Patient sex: M
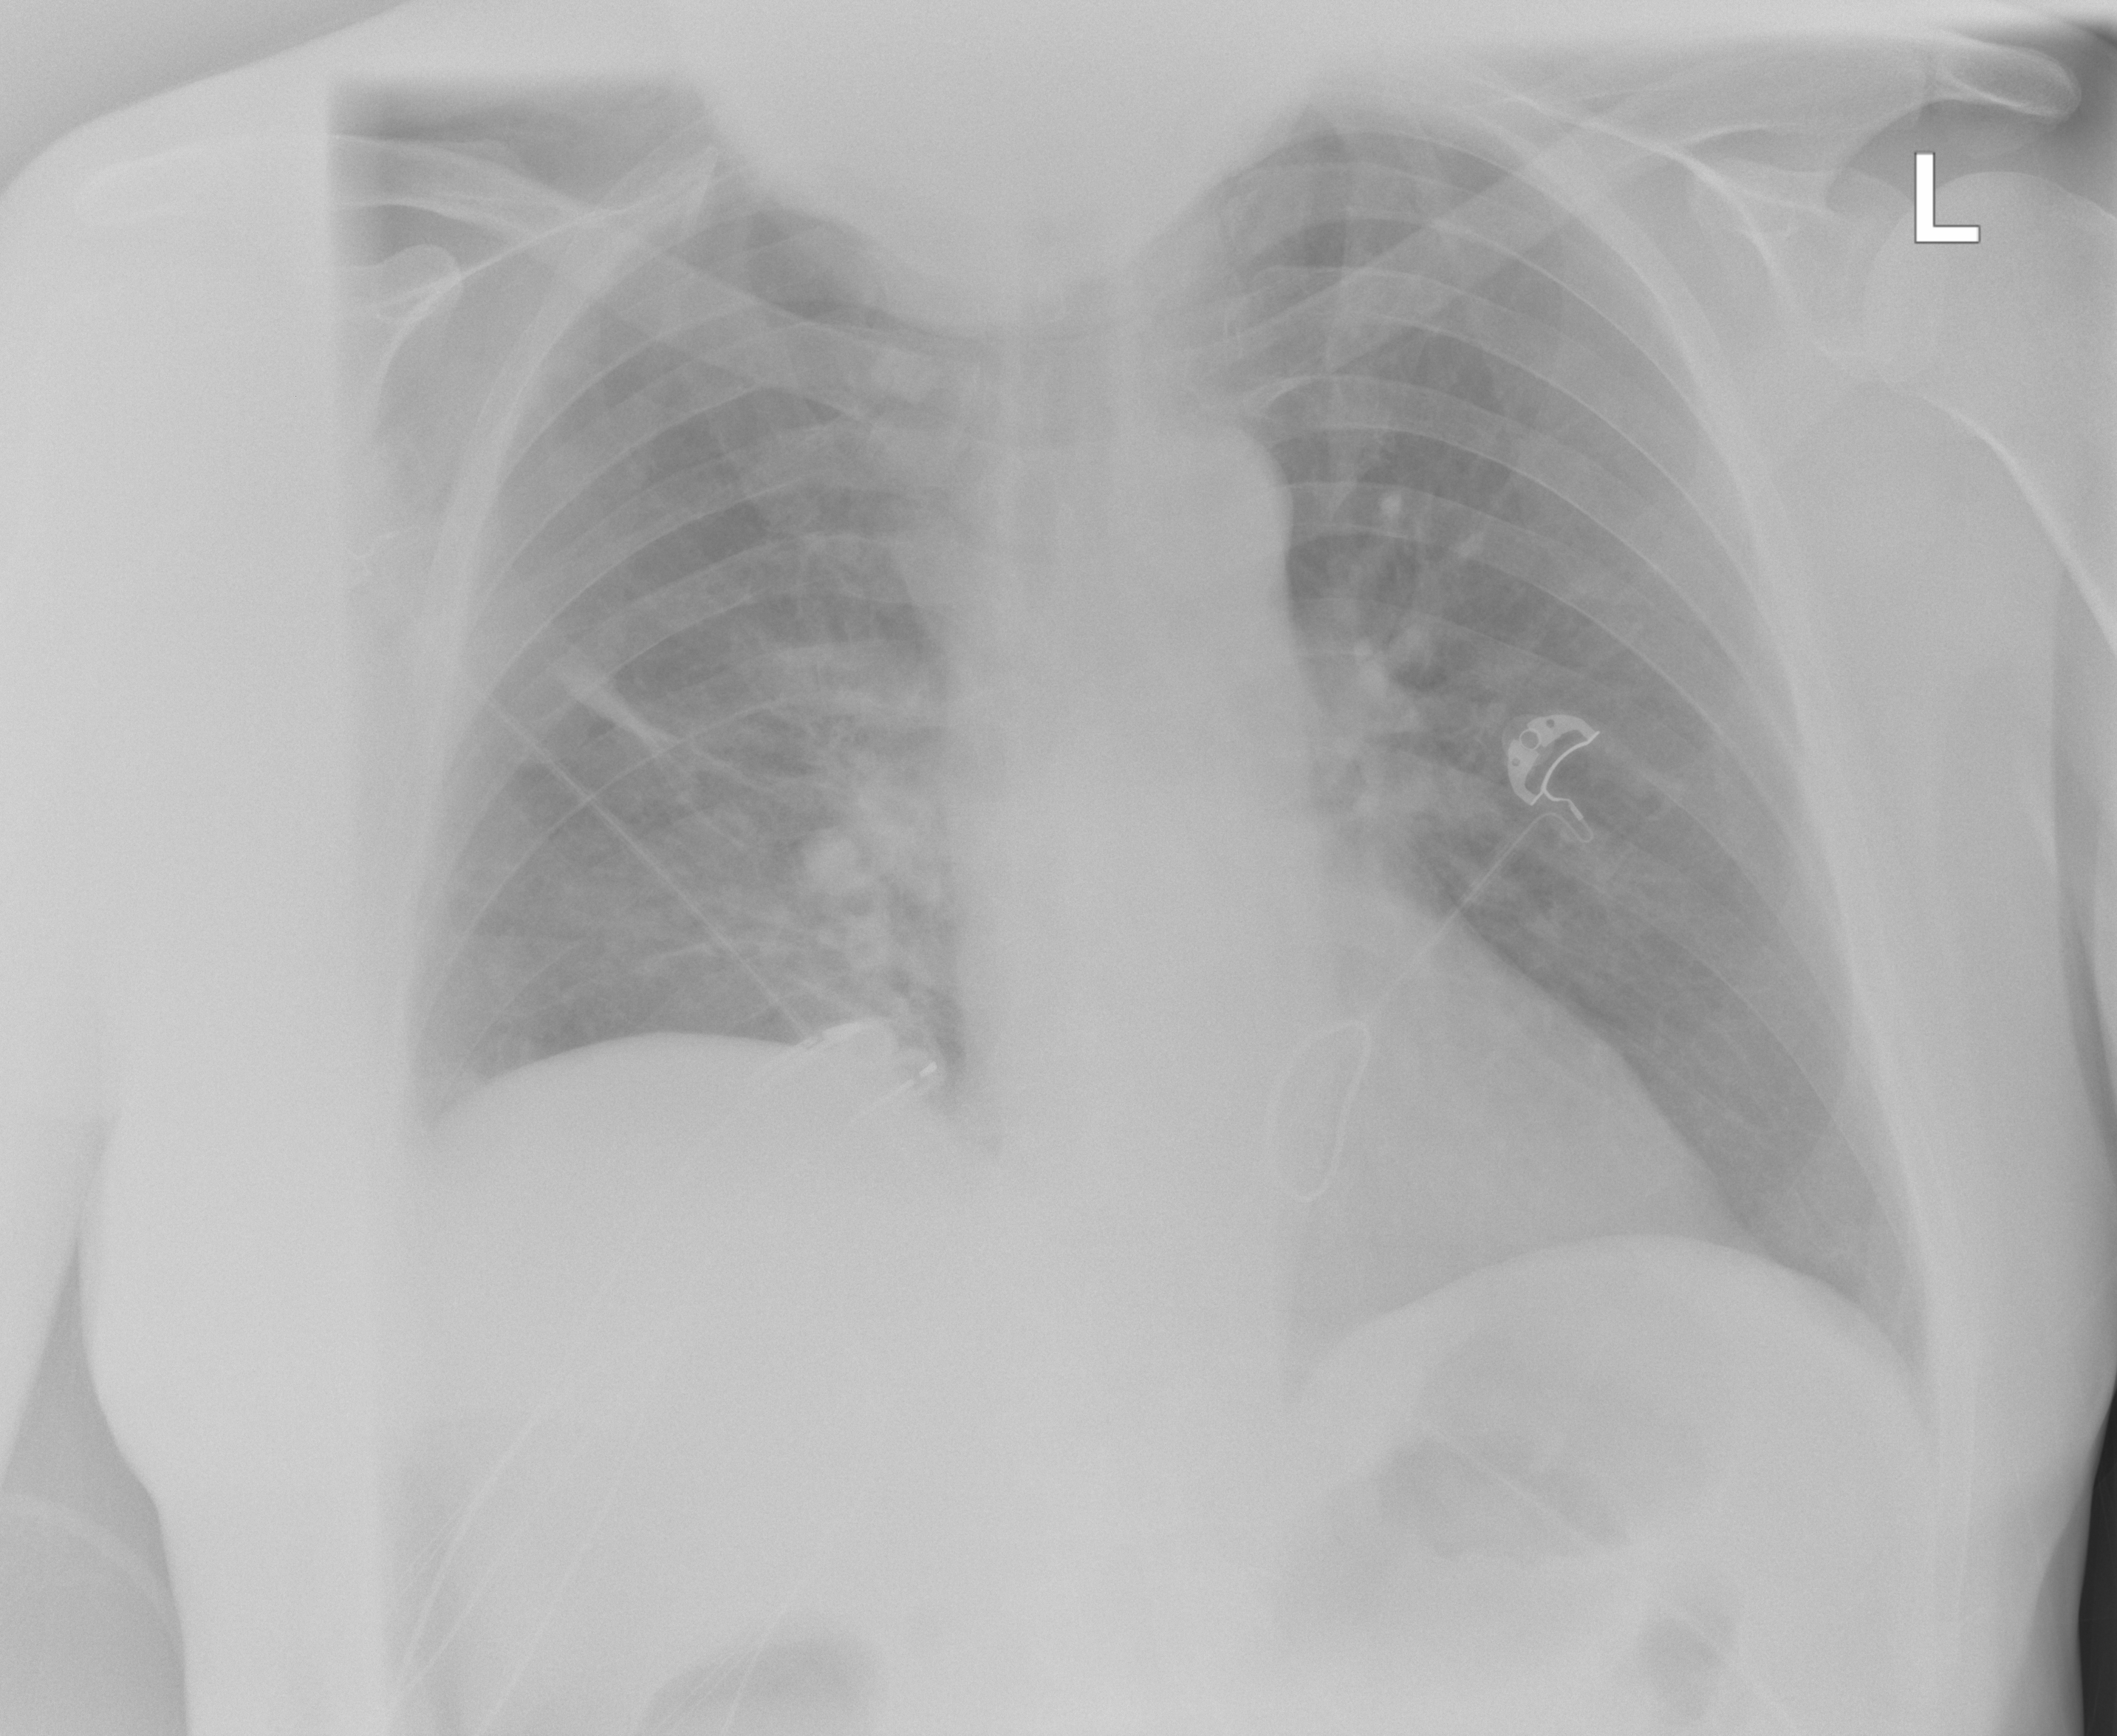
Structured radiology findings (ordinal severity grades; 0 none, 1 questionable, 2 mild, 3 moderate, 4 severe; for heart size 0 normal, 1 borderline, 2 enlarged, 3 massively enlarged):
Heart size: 0
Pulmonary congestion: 0
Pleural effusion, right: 0
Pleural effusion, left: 0
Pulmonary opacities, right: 0
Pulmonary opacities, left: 0
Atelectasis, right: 2
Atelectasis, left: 0